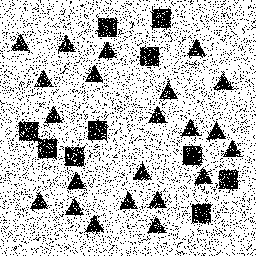
Squares: 10
Triangles: 22
Stars: 0
Total shapes: 32